Question: When writing a Bash script you can use <URL> to quickly generate lists:

What is the simplest way to generate a similar list in Powershell? I can use the .. or , operators to <URL>, but how can I prefix the items with a static string literal?
'''
PS C:\Users\gb> 1..5
1
2
3
4
5
PS C:\Users\gb> "test"+1..5
test1 2 3 4 5
PS C:\Users\gb> "test","dev","prod"
test
dev
prod
PS C:\Users\gb> "asdf"+"test","dev","prod"
asdftest dev prod
'''
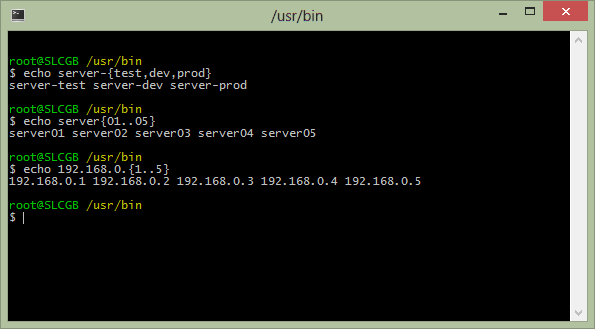
Answer: '''
PS C:\> "test","dev","prod" | % { "server-$_" }
server-test
server-dev
server-prod
PS C:\> 1..5 | % { "server{0:D2}" -f $_ }
server01
server02
server03
server04
server05
PS C:\> 1..5 | % { "192.168.0.$_" }
192.168.0.1
192.168.0.2
192.168.0.3
192.168.0.4
192.168.0.5
'''
Note that '%' is an alias for the 'ForEach-Object' cmdlet.